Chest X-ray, PA view. Patient: 67 years old, sex F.
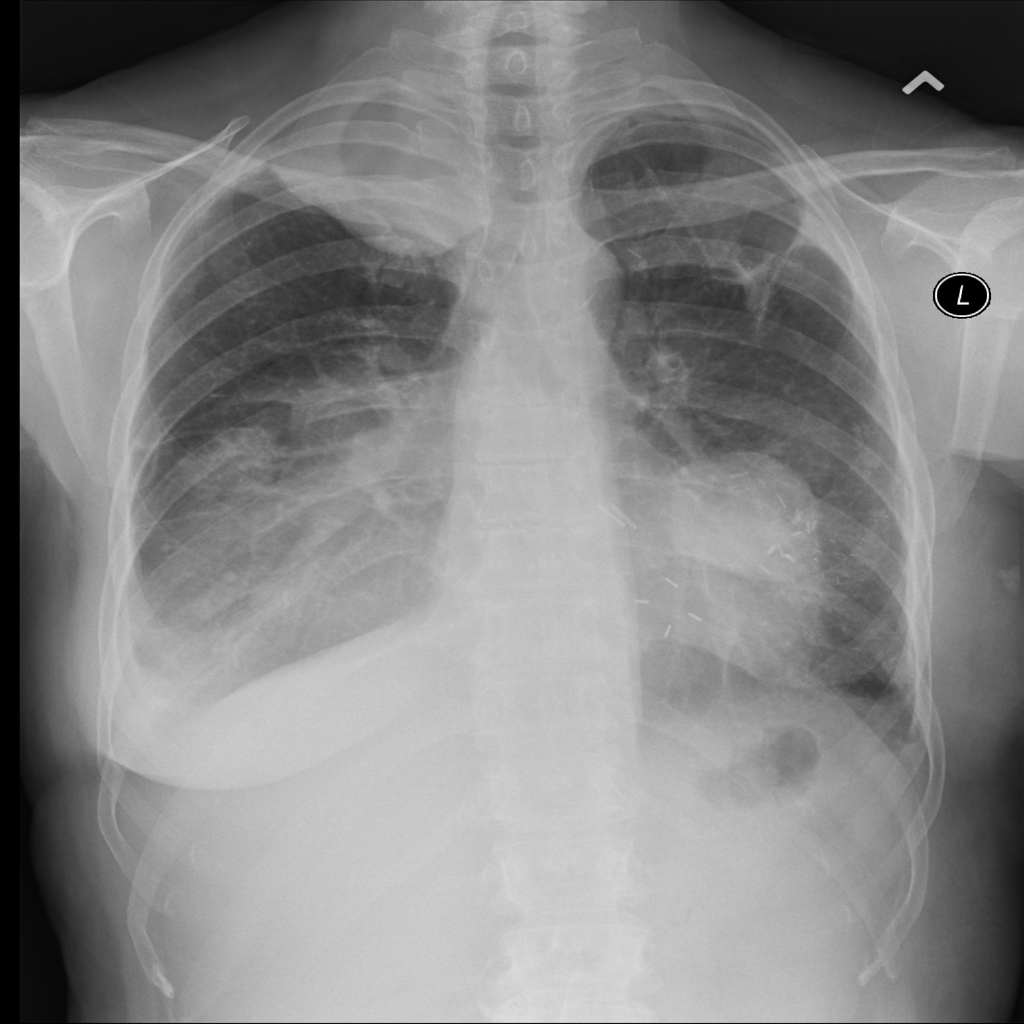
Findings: Effusion, Mass, Pleural_Thickening, Pneumothorax